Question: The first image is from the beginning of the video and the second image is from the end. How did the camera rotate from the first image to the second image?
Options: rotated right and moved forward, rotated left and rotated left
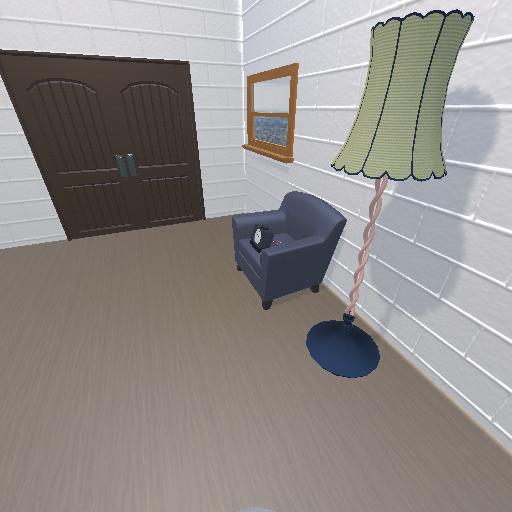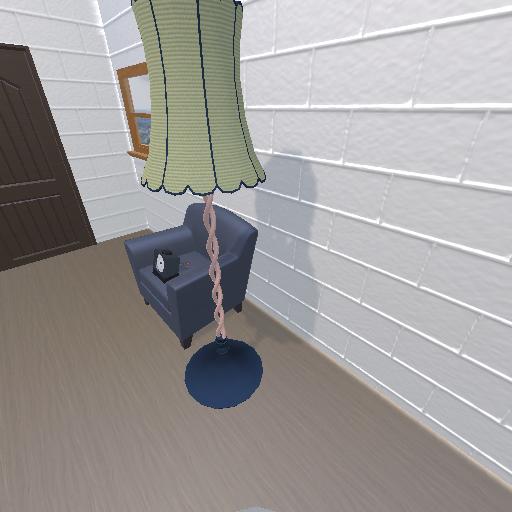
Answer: rotated right and moved forward